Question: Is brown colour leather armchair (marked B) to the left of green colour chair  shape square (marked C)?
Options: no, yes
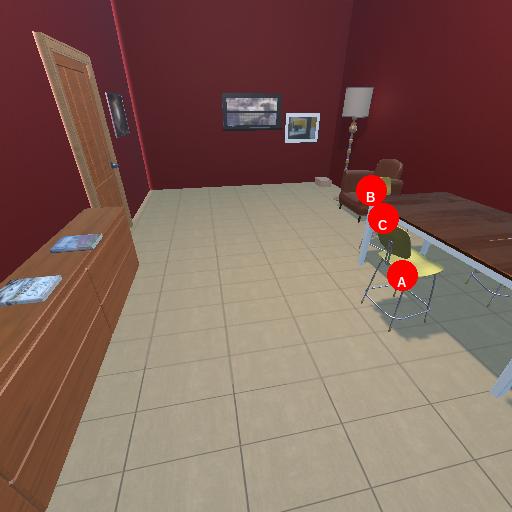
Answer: no